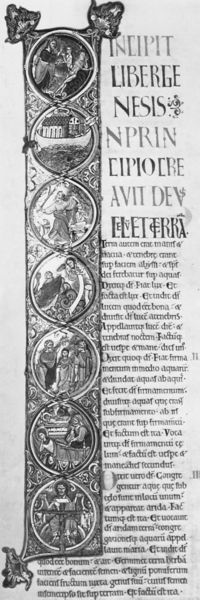
Titel: Winchester Bibel
Standort: Herstellungsort: Winchester, Cathedral Priory of St. Swithun (EU - GB)
Institution: Winchester, Cathedral Library
Schlagwörter: flügel, weiß, menschen, blumen, grau, schwarz, haus, alt, bibel, mensch, bild, kirche, personen, engel, schrift, bilder, papier, französisch, verzierung, foto, buch, seite, schwarzweiß, text, buchstaben, initiale, überschrift, kopie, anfang, senkrecht, jesus, mittelalter, heilige, biblisch, ornamnet, genesis, handschrift, zierleiste, dokument, latein, lateinisch, buchmalerei, majuskel, manuskript, minuskel, illustraion, incipit, i, verzeierung, flüdel